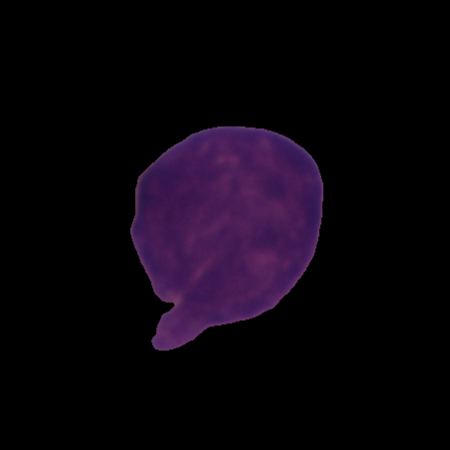
Label: cancer